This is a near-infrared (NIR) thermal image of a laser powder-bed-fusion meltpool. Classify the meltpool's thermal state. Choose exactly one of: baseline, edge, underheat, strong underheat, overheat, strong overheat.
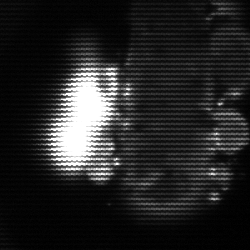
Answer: strong underheat